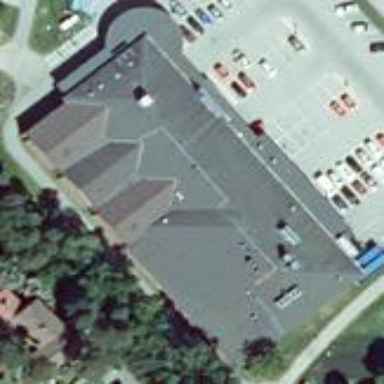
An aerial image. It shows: View of supermarket building.